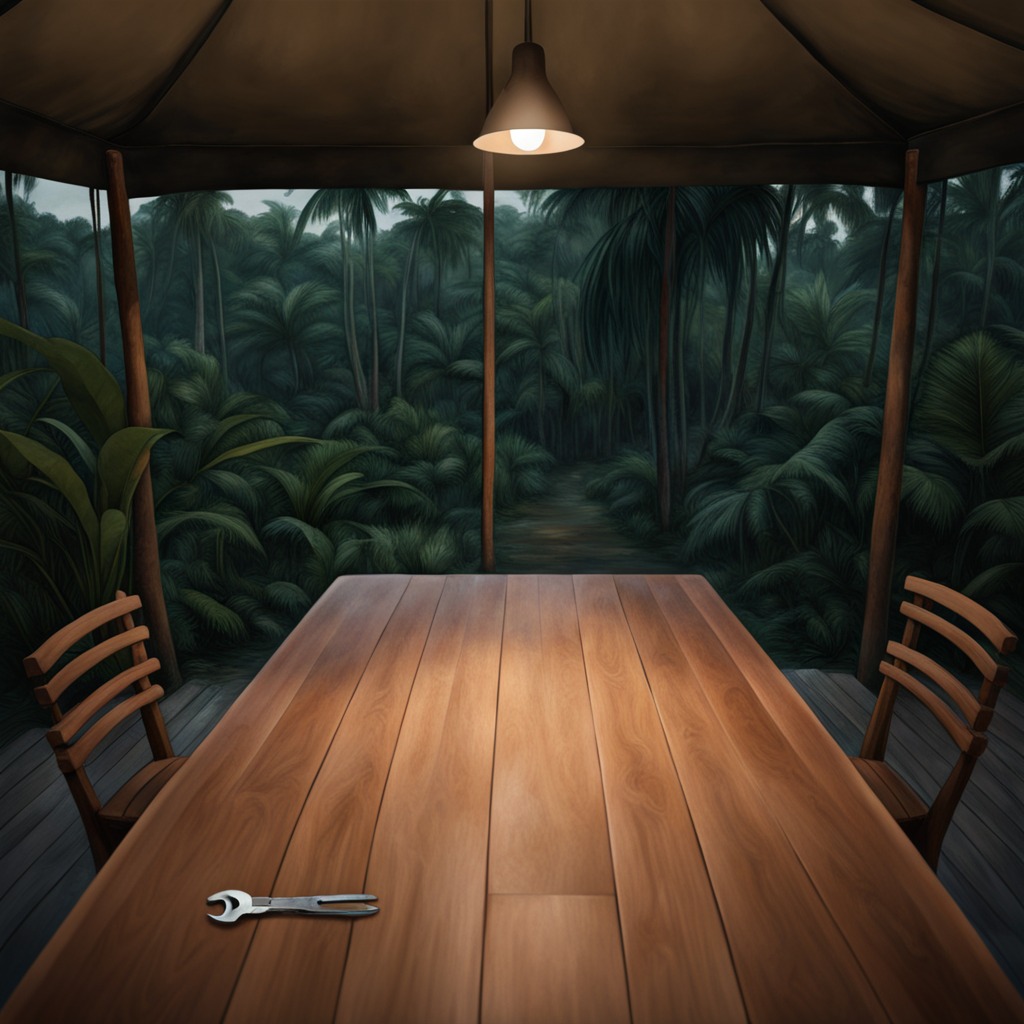
A wrench is lying on a wooden table inside a jungle field workshop tent at night.